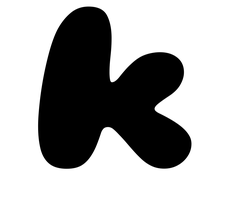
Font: Gluten_Black